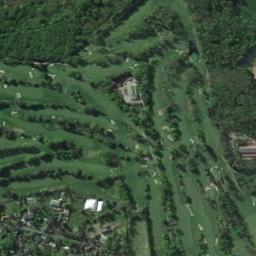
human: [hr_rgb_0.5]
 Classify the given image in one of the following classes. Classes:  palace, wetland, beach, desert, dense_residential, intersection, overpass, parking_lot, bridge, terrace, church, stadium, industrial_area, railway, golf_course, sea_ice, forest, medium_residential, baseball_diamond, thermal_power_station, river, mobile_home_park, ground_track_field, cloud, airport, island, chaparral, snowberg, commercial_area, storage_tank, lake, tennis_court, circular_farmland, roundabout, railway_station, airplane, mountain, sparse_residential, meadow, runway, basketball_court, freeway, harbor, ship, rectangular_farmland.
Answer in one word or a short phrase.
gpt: golf_course